Aerial crown-view tile of a tropical tree (Barro Colorado Island, Panama), acquired 20250616:
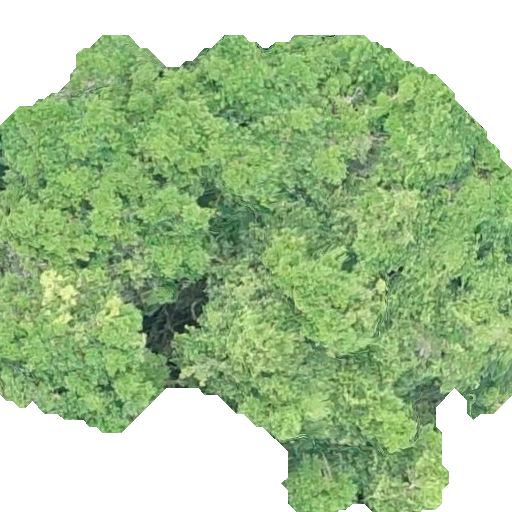
Species: Brosimum alicastrum
GBIF accepted scientific name: Brosimum alicastrum
Crown area: 288.924 m²